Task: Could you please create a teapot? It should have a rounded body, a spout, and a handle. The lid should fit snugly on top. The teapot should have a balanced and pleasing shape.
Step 172:
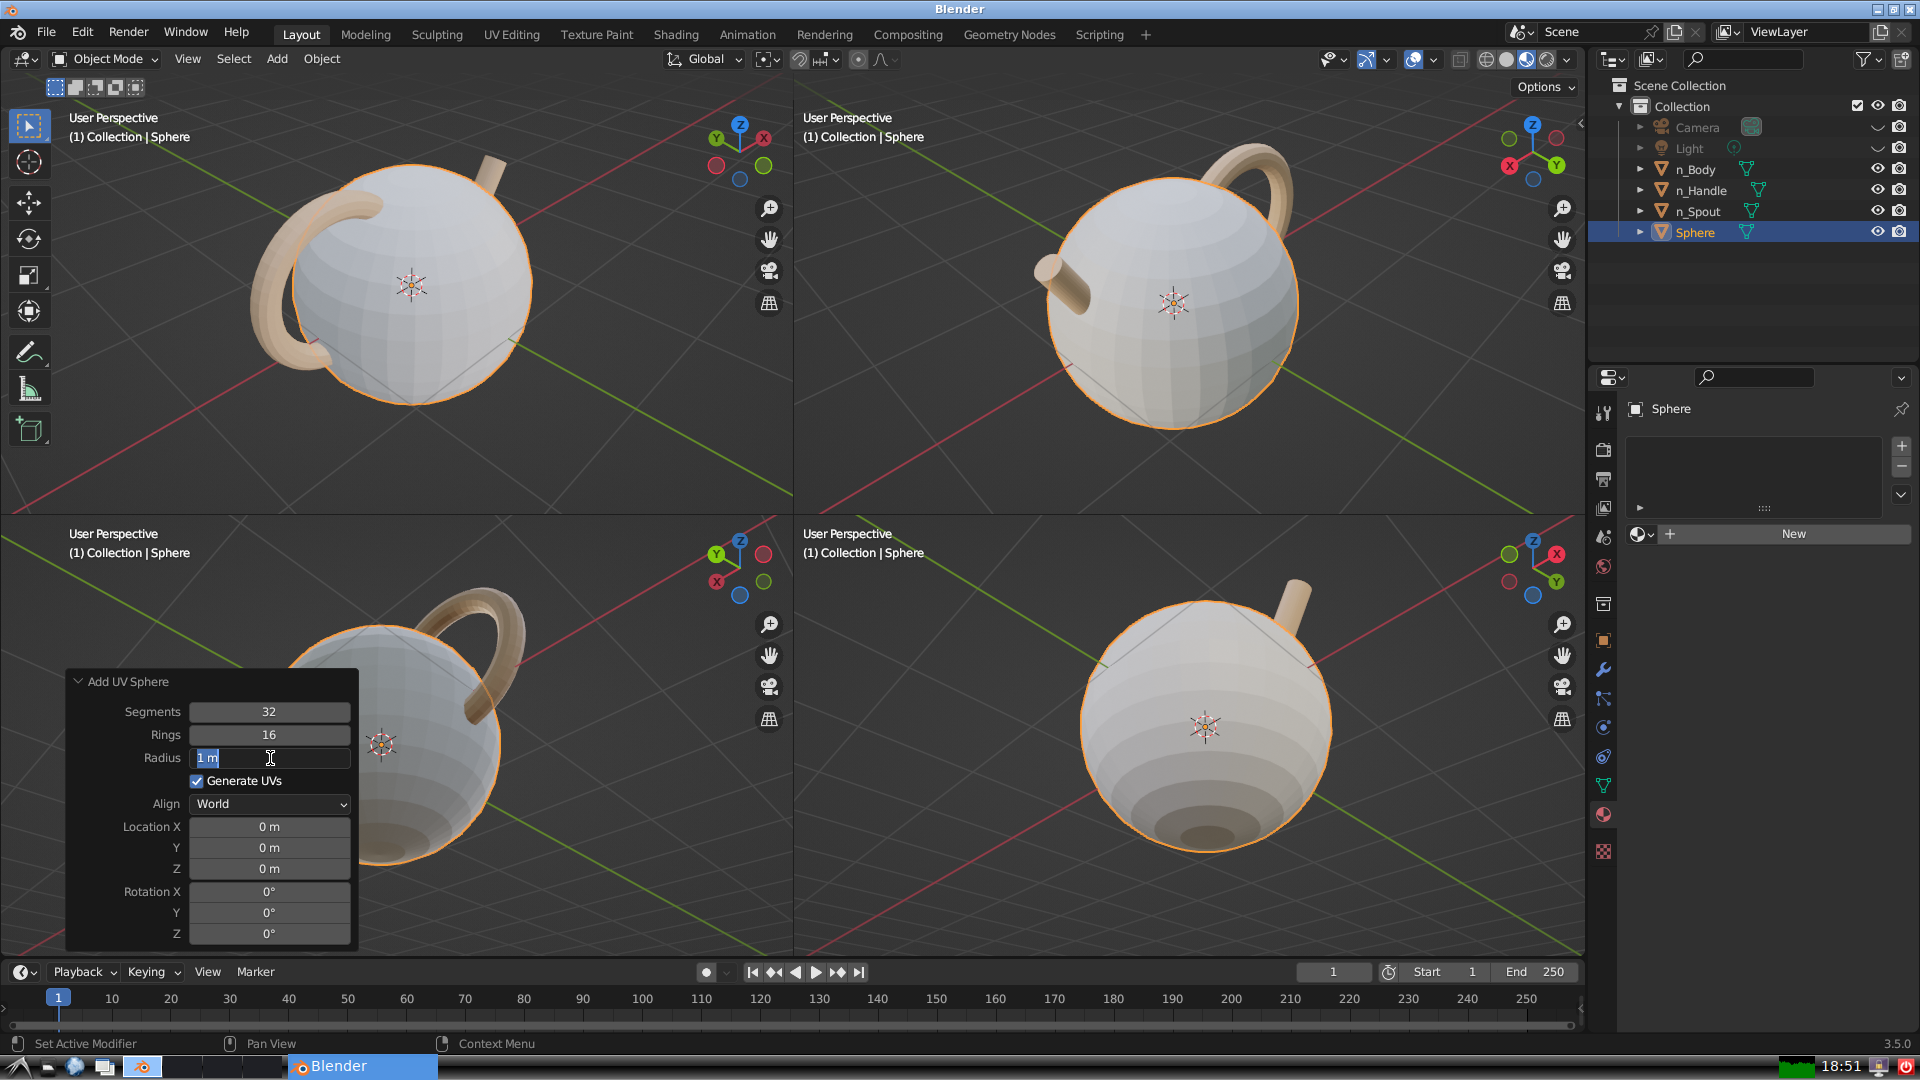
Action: input_text: 0.5